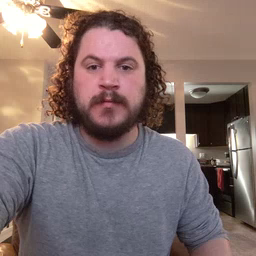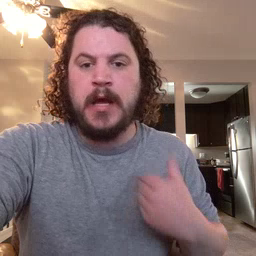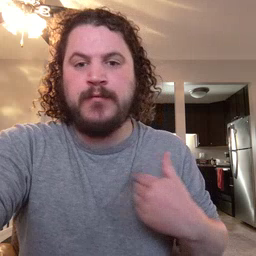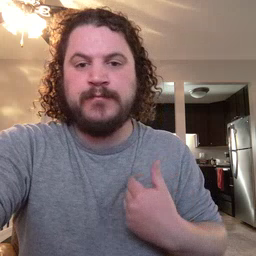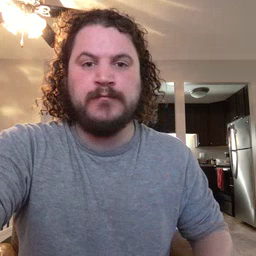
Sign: animal